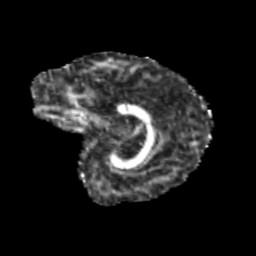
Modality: FA
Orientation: sagittal
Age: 9
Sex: male
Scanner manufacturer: siemens
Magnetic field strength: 3 T
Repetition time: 3.8 s
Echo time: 0.07 s